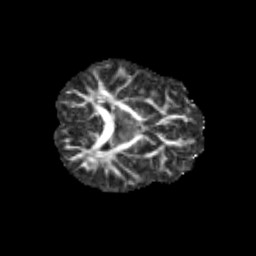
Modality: FA
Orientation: axial
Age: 9
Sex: female
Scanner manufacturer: siemens
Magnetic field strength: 3 T
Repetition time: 3.8 s
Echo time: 0.07 s